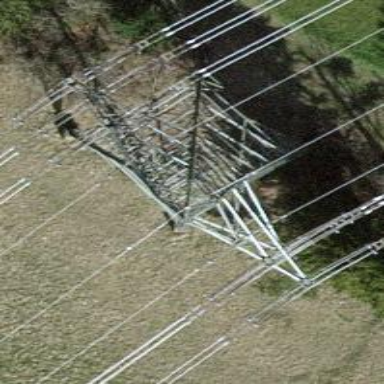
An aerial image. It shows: Power tower.